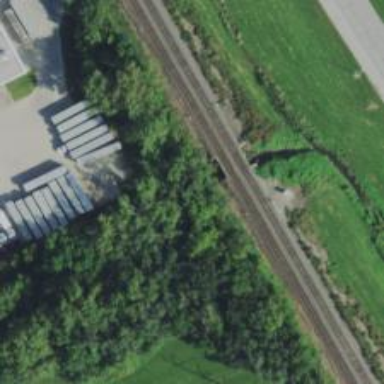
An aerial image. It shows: Railway bridge.